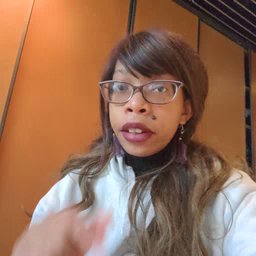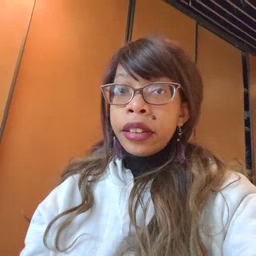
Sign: bug